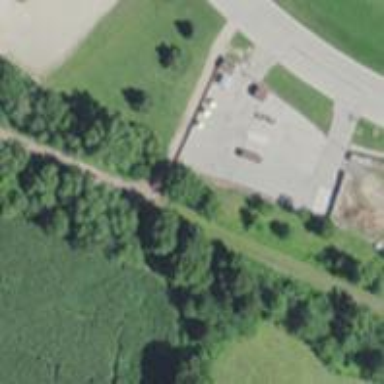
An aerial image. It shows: Abandoned railway path with grade 2 tracktype.